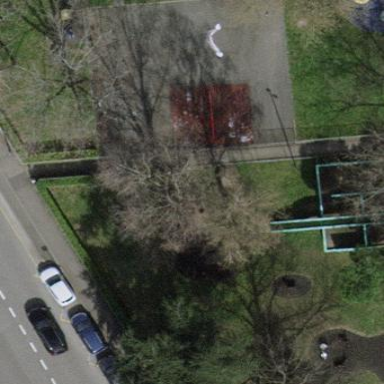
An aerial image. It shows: Park.